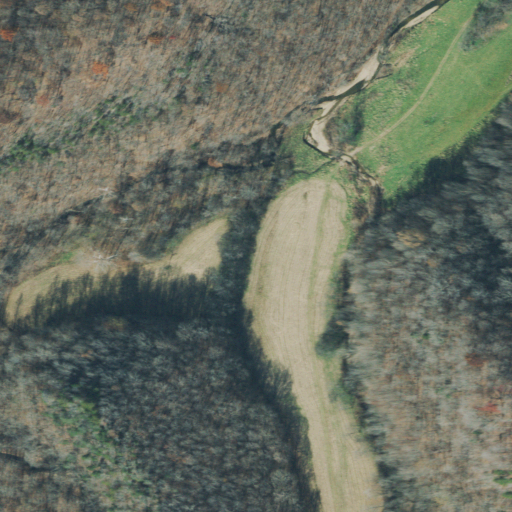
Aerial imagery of valley in Tennessee named Williams Hollow containing deciduous forest, pasture, and mixed forest